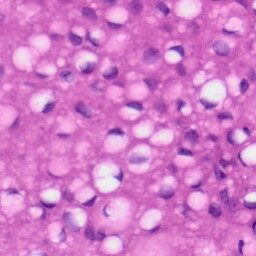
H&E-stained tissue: Tonsil